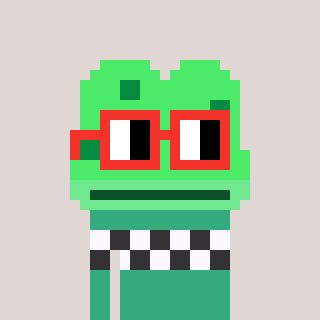
a pixel art character with square red glasses, a frog-shaped head and a teal-colored body on a warm background